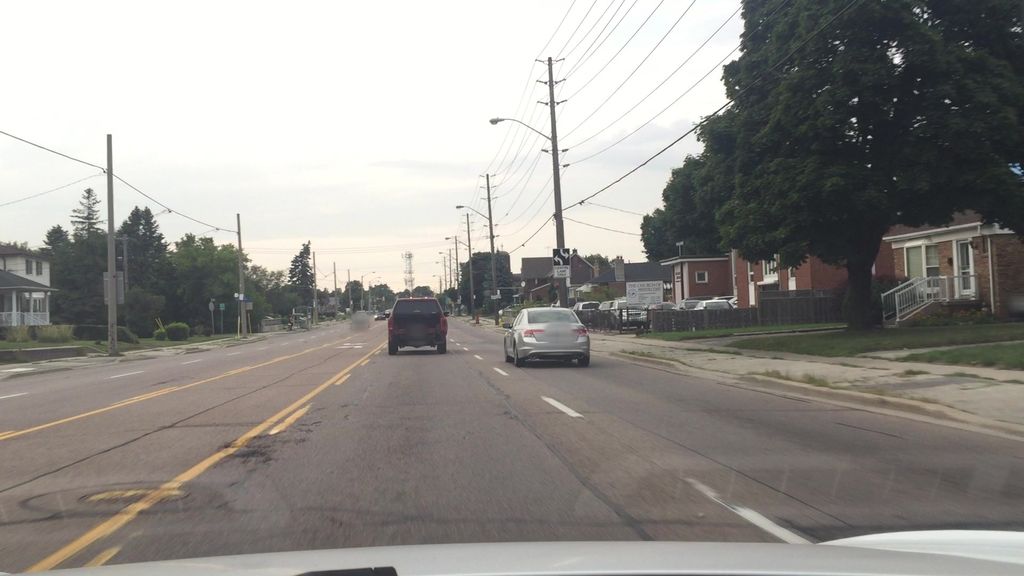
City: toronto